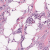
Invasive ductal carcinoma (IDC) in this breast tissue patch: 1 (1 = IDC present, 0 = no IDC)